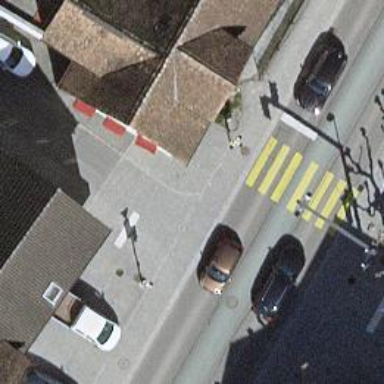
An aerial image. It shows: Road with traffic signals.